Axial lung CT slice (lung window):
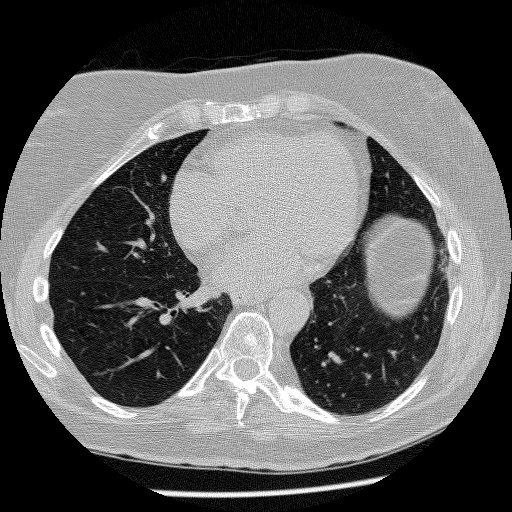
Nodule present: no